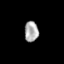
Tissue: skin
Cell type: Epithelial cells
Senescence score: 0.2446
Nuclear area (px): 280
Mean DAPI intensity: 170.193